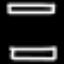
Label: hourglass